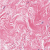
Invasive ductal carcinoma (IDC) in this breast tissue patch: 0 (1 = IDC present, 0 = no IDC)